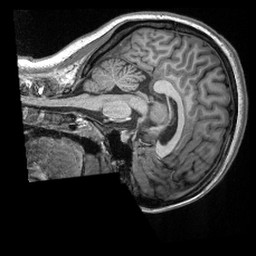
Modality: T1w
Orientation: sagittal
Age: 19
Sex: female
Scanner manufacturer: siemens
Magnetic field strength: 3 T
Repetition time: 2.3 s
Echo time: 0.00308 s